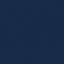
Land use / land cover: SeaLake